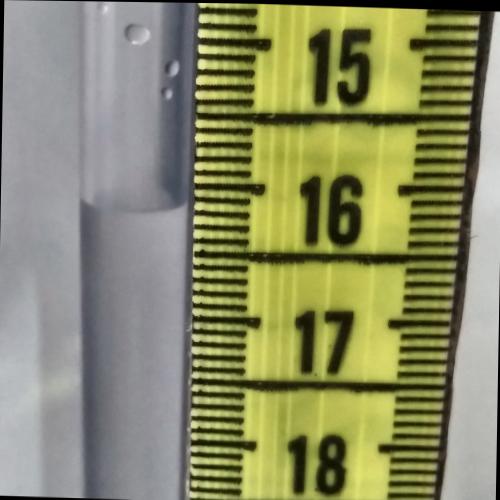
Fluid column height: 16.2 cm